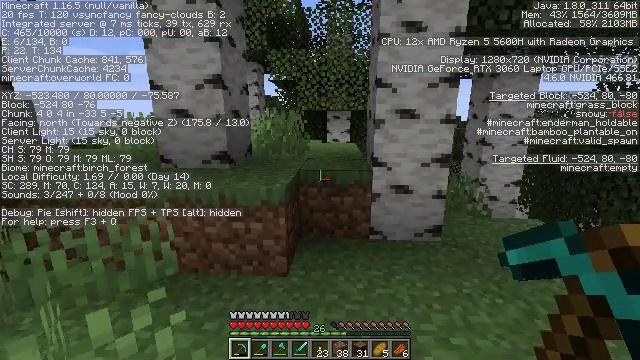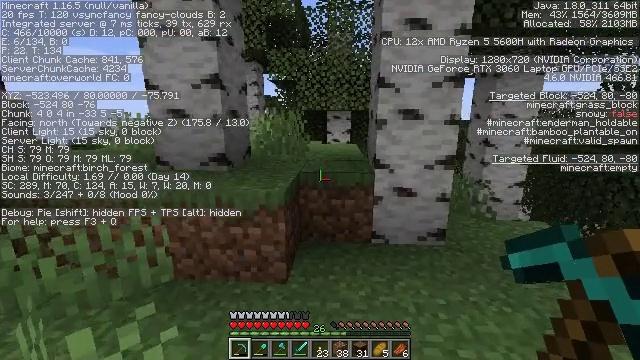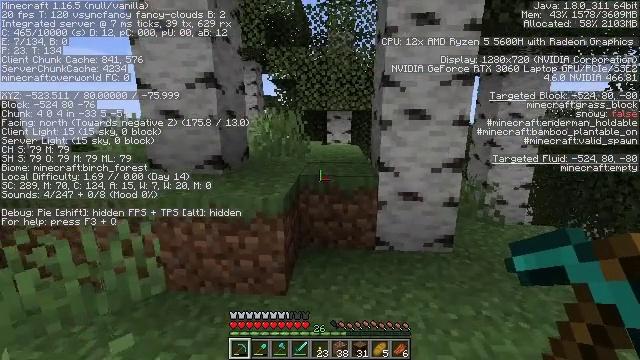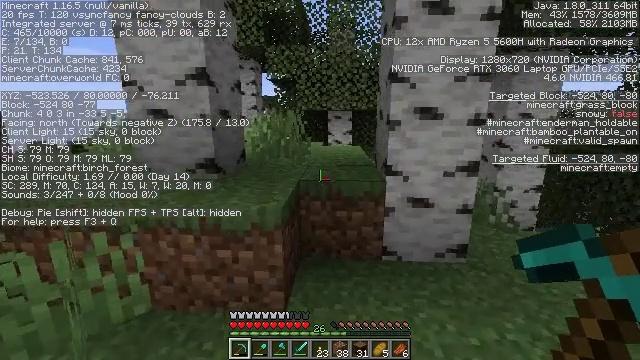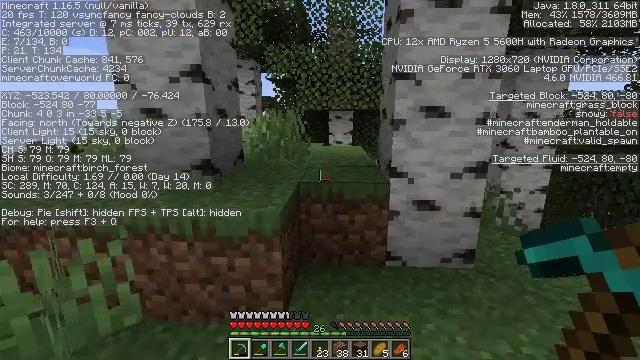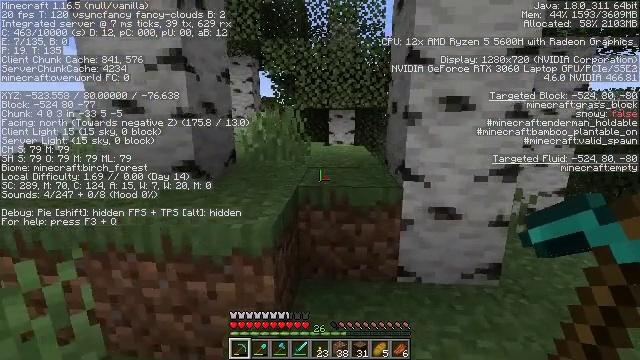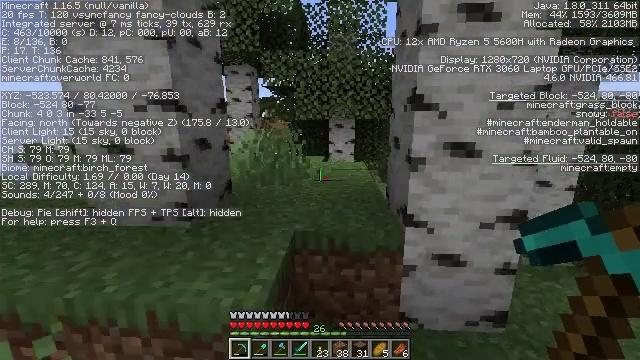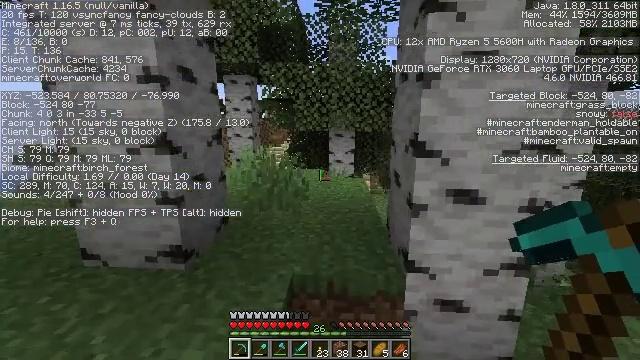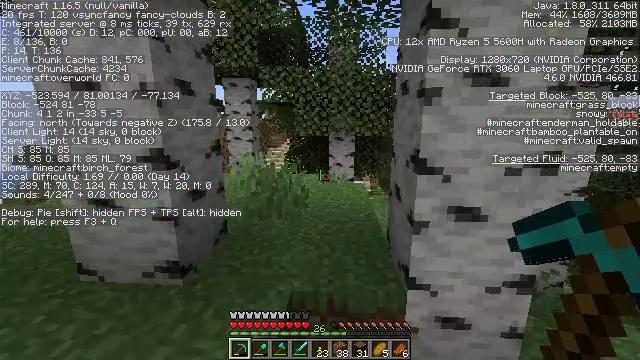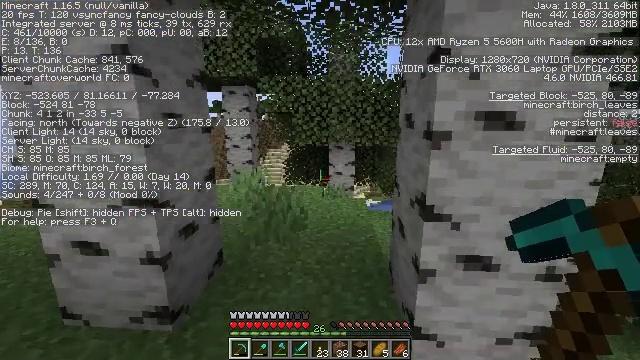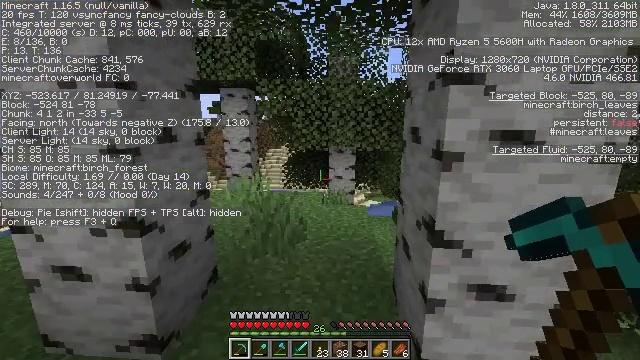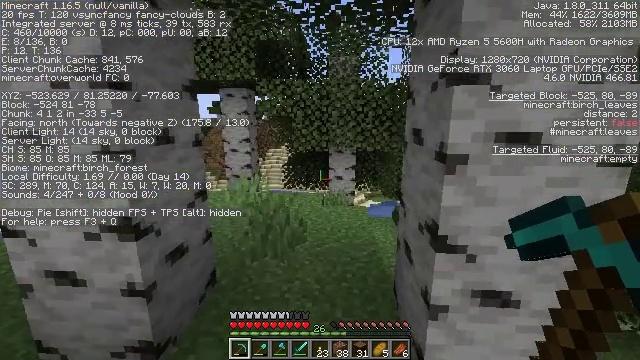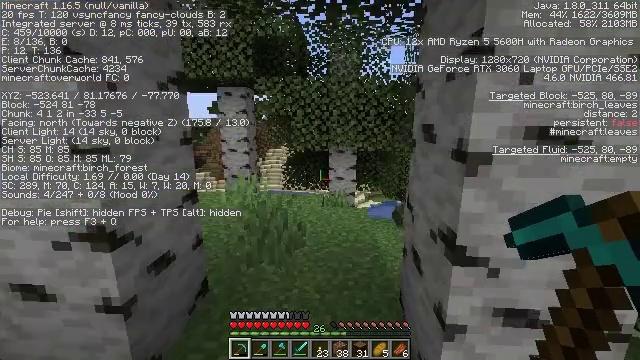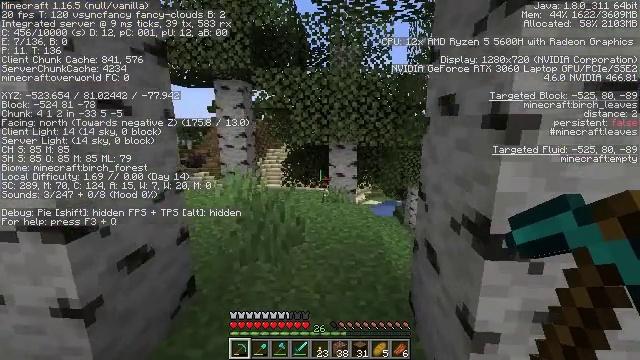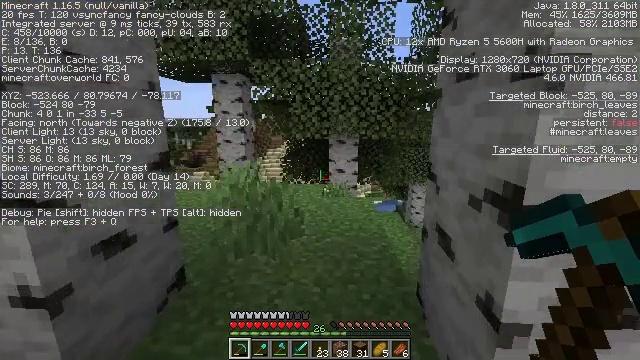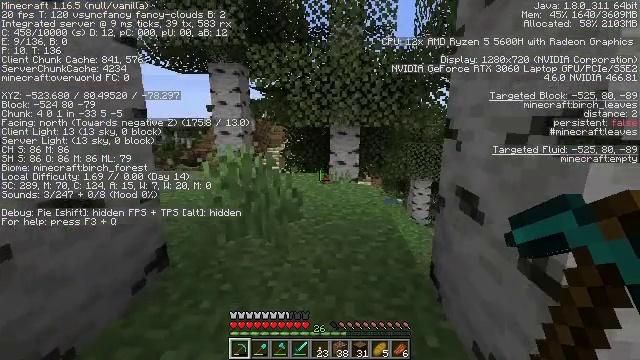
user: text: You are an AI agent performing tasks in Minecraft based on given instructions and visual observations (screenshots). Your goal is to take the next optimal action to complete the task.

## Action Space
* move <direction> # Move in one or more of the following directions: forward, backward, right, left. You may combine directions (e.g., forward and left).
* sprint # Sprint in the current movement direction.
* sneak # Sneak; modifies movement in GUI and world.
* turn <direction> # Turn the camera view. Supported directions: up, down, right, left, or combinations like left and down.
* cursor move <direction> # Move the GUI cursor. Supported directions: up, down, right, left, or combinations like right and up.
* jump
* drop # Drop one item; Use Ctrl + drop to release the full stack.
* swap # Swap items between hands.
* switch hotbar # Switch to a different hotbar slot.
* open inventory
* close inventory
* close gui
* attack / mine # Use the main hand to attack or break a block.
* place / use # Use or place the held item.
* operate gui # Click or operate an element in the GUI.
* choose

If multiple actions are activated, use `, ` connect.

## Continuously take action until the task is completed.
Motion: motion action
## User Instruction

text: Gather sugar cane for crafting.
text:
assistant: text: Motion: move forward
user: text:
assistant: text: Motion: move forward
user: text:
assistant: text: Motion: move forward
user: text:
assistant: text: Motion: move forward
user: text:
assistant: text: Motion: move forward
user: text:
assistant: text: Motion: move forward, jump
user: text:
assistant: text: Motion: move forward, jump
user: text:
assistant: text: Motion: move forward, jump
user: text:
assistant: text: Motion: move forward, jump
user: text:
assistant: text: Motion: move forward, jump
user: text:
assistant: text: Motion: move forward
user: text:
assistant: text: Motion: move forward
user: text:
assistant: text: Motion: move forward
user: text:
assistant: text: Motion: move forward
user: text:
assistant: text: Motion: move forward
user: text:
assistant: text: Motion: move forward
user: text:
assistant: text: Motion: move forward
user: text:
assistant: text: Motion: move forward
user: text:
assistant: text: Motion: move forward
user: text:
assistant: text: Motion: move forward, jump
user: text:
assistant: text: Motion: move forward, jump
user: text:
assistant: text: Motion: move forward, jump
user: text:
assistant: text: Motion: move forward, jump
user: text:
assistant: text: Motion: move forward, jump
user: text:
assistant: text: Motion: move forward
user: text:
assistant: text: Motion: move forward
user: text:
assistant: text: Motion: move forward
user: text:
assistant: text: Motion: move forward
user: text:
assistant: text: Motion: move forward
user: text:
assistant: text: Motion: move forward